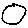
Label: circle